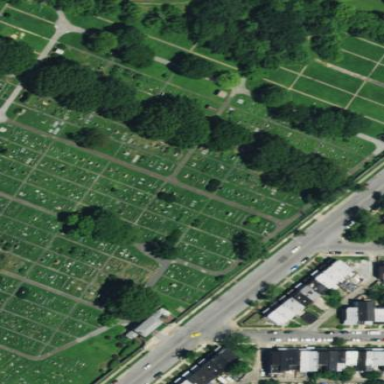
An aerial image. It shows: Cemetery.